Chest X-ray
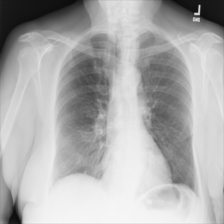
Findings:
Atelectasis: negative
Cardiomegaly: negative
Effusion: negative
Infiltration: negative
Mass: negative
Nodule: negative
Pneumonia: negative
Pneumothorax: negative
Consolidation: negative
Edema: negative
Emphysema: negative
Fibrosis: negative
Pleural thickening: negative
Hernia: negative